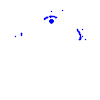
Particle: electron